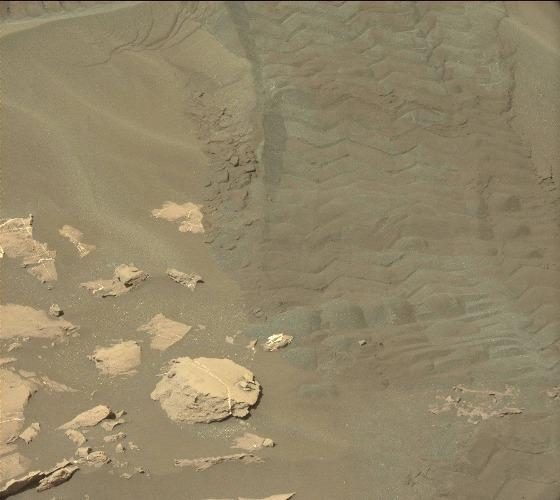
Terrain classes present: Bedrock, Gravel / Sand / Soil, Rock, Shadow, Track